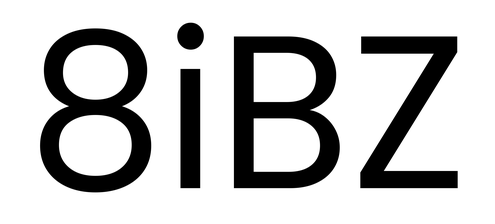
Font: Poppins-Regular